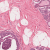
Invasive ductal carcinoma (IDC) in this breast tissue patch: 0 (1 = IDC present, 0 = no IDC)